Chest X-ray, PA view. Patient: 68 years old, sex M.
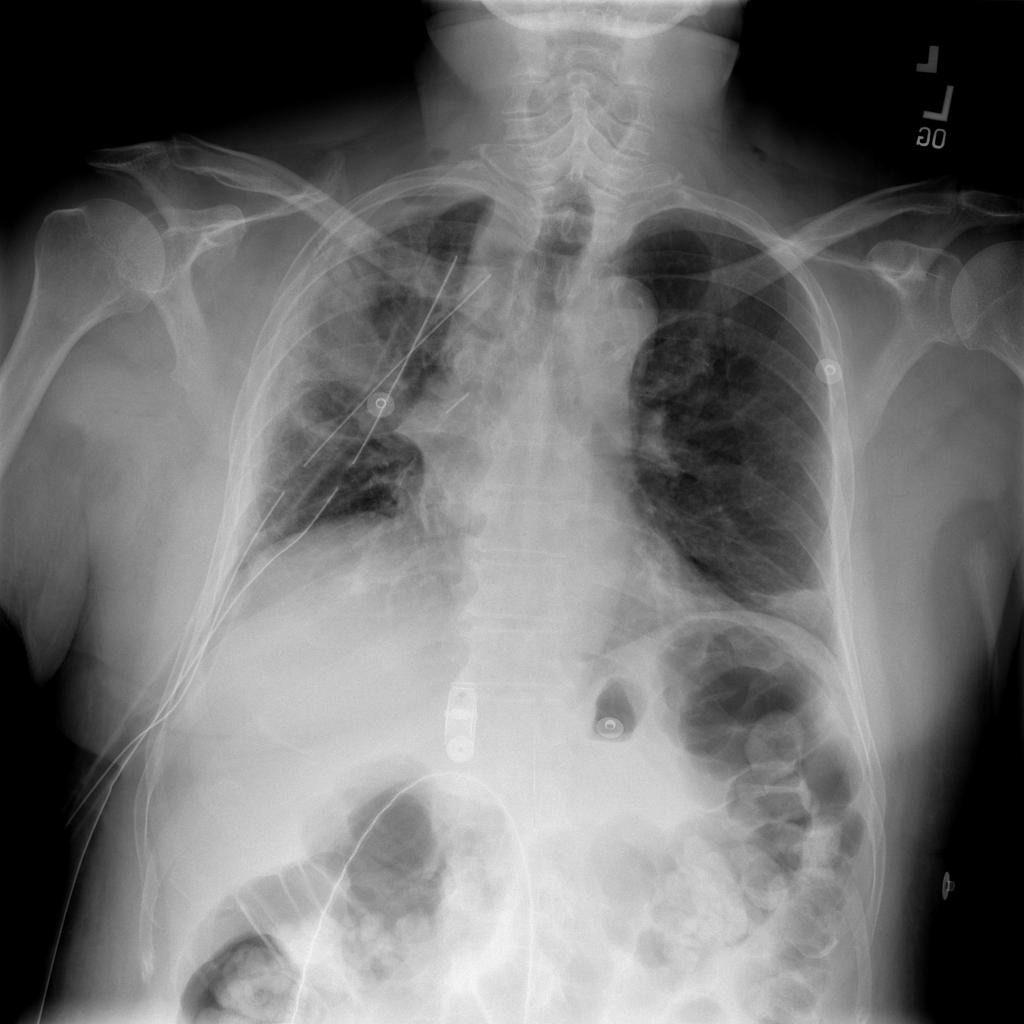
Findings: Atelectasis